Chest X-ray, PA view. Patient: 60 years old, sex M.
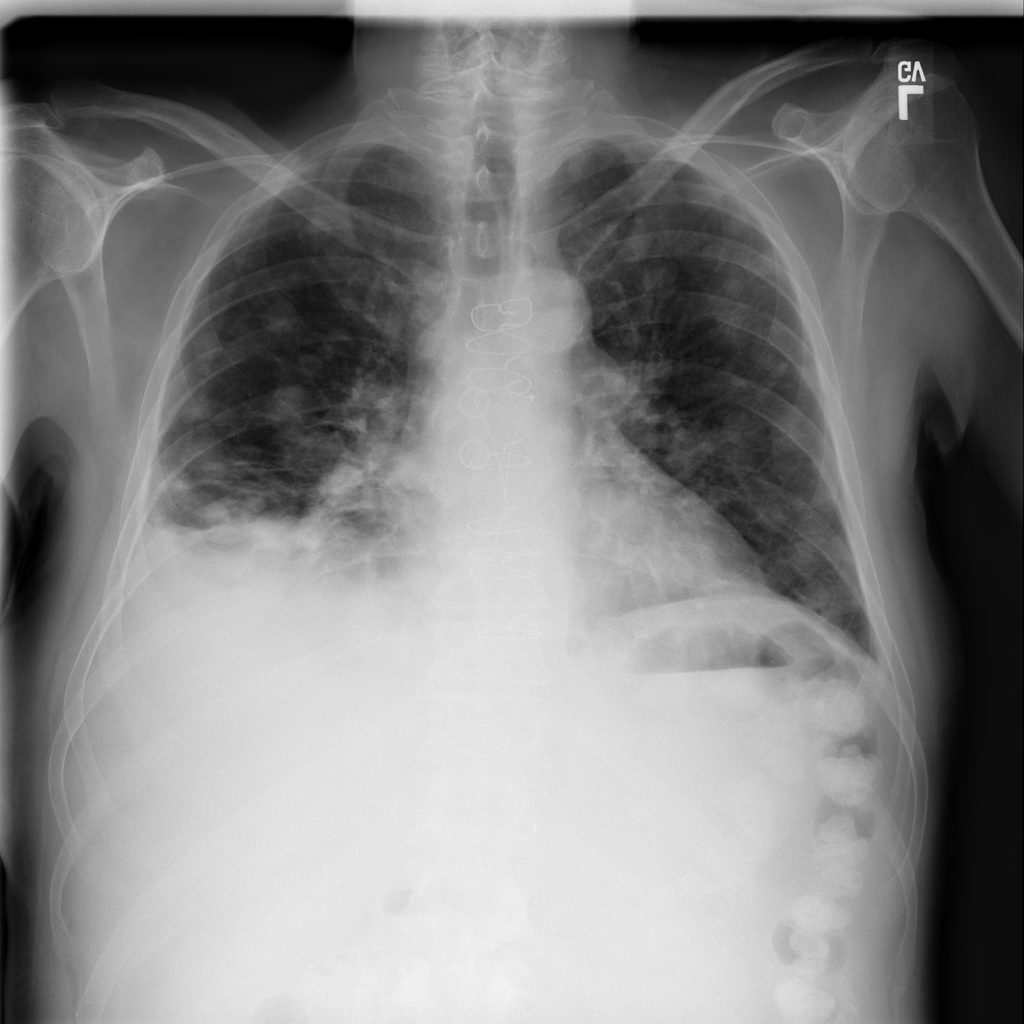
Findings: Effusion, Nodule